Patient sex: F
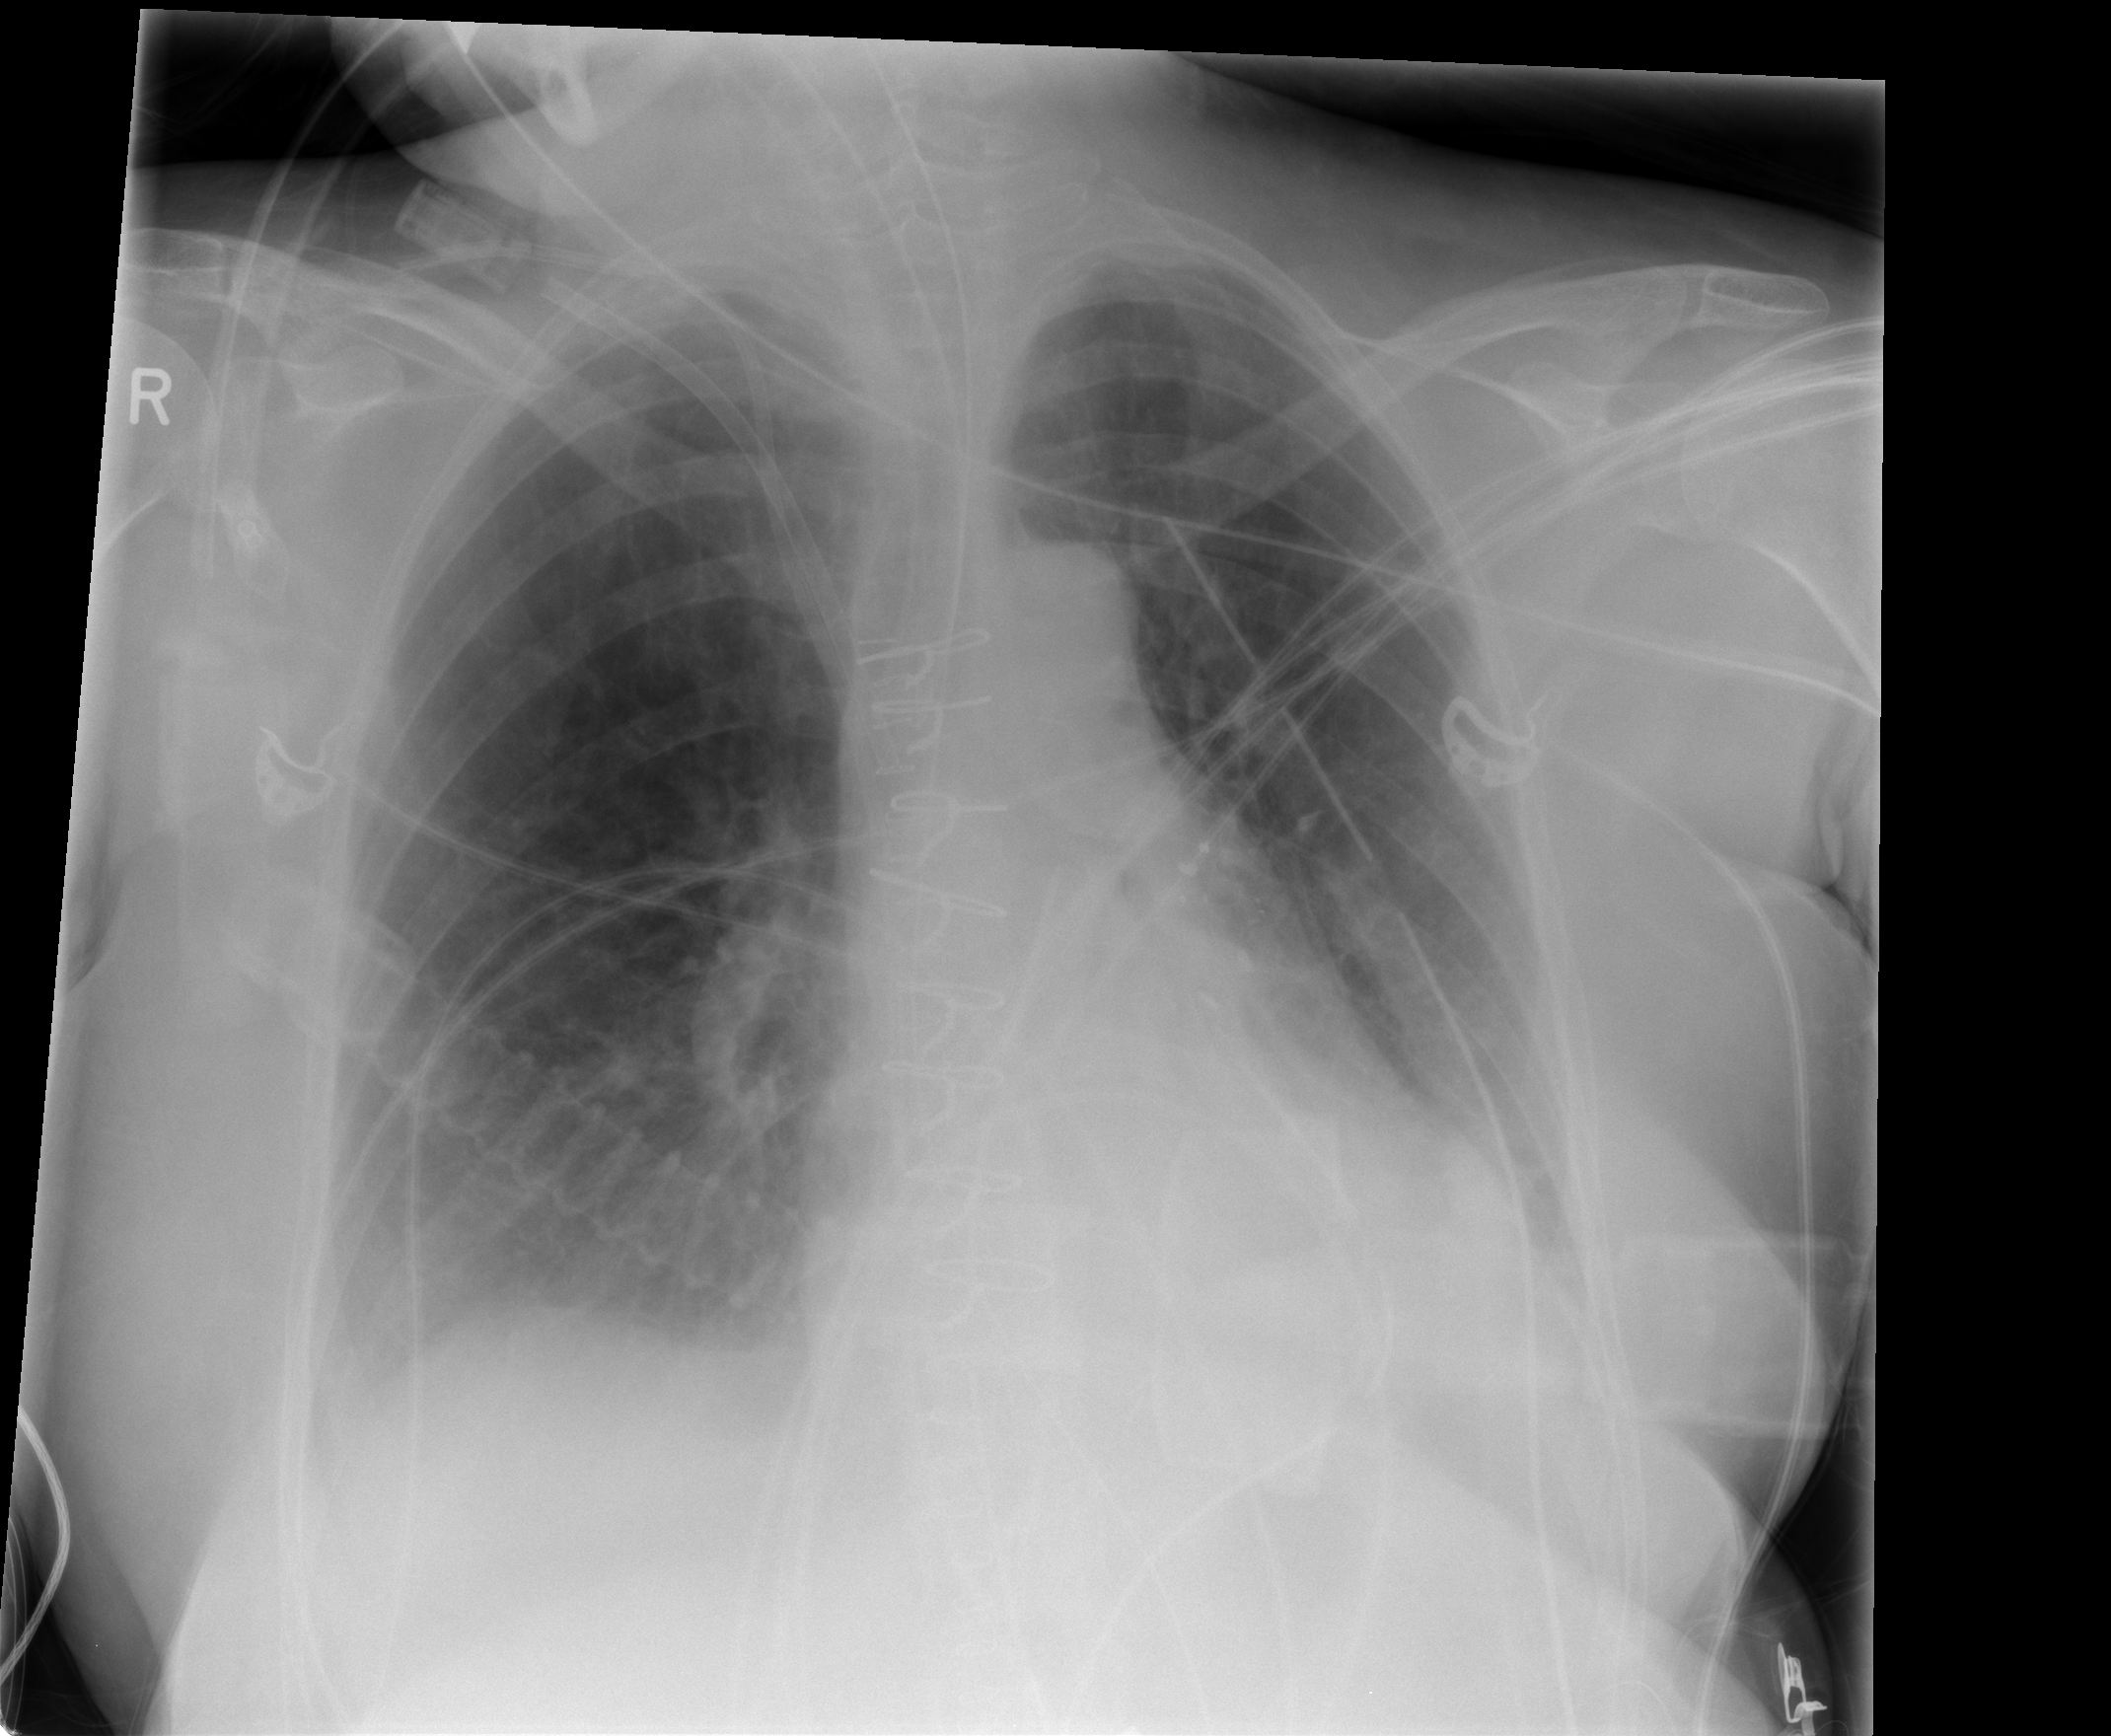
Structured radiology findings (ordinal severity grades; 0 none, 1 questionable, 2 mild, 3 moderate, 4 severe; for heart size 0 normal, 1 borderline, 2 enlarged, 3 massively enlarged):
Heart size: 0
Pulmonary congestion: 0
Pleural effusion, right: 1
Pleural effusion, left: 2
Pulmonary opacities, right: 0
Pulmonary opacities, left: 0
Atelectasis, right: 1
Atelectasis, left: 2